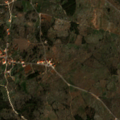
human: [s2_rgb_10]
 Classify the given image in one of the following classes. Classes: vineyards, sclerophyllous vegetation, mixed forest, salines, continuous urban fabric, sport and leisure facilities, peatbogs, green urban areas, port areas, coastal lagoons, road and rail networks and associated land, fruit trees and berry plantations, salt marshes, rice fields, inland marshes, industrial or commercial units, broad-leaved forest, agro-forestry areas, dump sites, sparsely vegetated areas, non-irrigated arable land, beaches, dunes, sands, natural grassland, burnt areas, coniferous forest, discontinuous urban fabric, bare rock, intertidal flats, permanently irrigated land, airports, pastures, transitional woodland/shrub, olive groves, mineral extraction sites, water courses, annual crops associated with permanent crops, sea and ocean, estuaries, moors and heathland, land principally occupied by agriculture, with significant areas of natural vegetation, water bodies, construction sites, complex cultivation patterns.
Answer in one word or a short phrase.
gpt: olive groves, land principally occupied by agriculture, with significant areas of natural vegetation